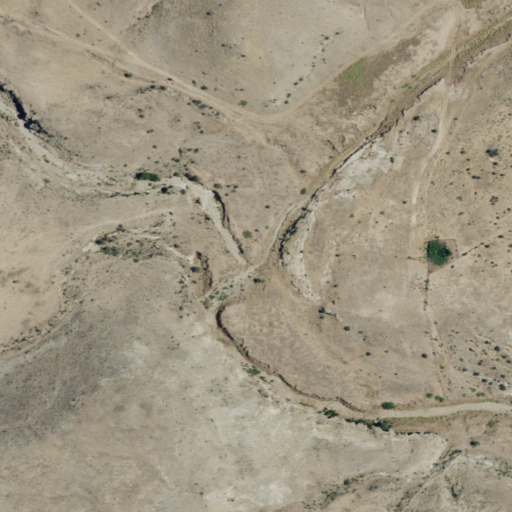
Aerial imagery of valley in New Mexico named Wildcat Canyon containing grassland and shrub